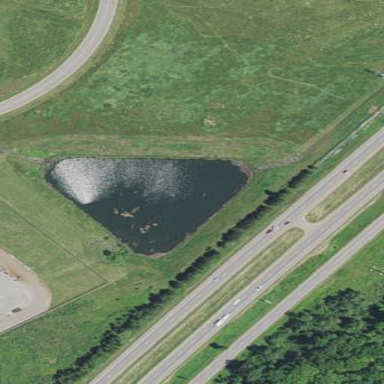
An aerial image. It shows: Peaceful pond surrounded by nature.